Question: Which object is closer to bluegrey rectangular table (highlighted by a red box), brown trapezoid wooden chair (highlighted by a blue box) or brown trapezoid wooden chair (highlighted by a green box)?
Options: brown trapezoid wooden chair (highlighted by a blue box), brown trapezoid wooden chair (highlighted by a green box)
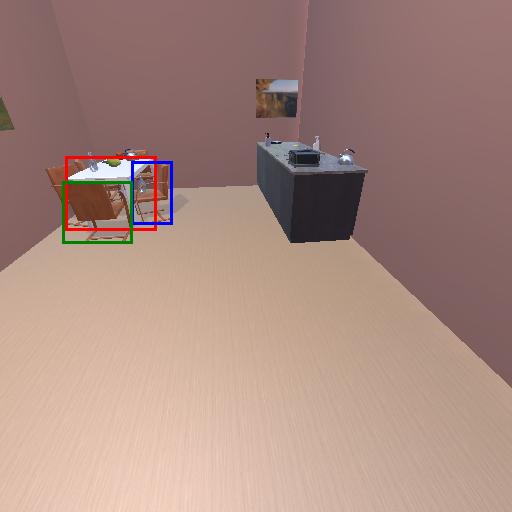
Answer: brown trapezoid wooden chair (highlighted by a blue box)